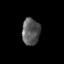
Tissue: prostate
Cell type: T cells
Senescence score: 0.3358
Nuclear area (px): 470
Mean DAPI intensity: 89.449